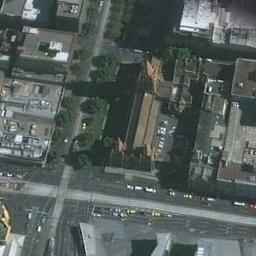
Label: church